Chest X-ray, PA view. Patient: 73 years old, sex M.
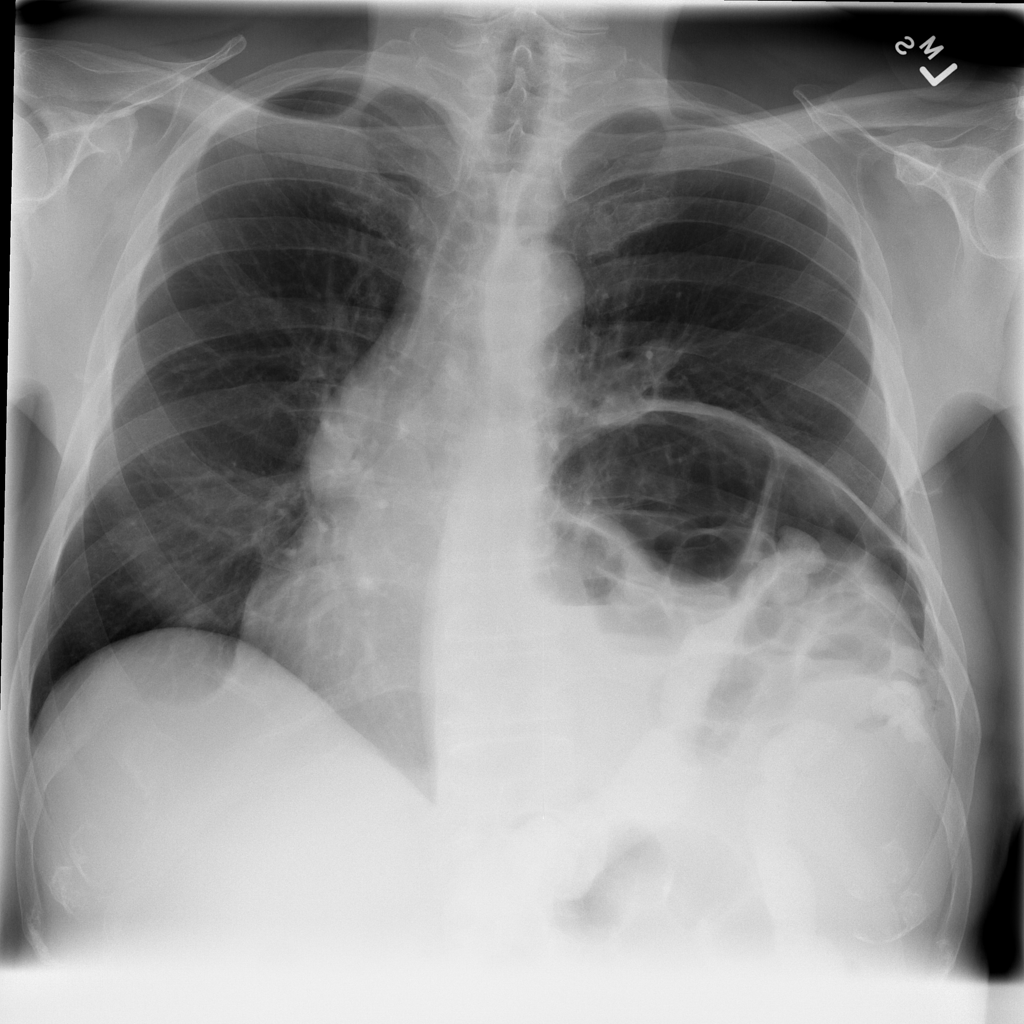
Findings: No Finding